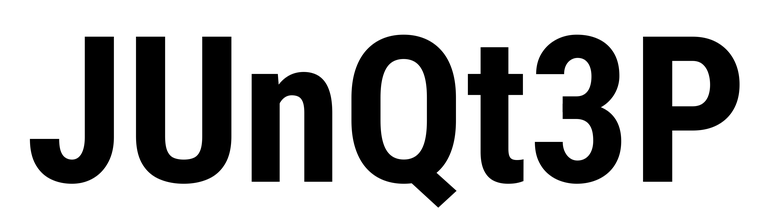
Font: Roboto_Condensed_Bold